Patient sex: M
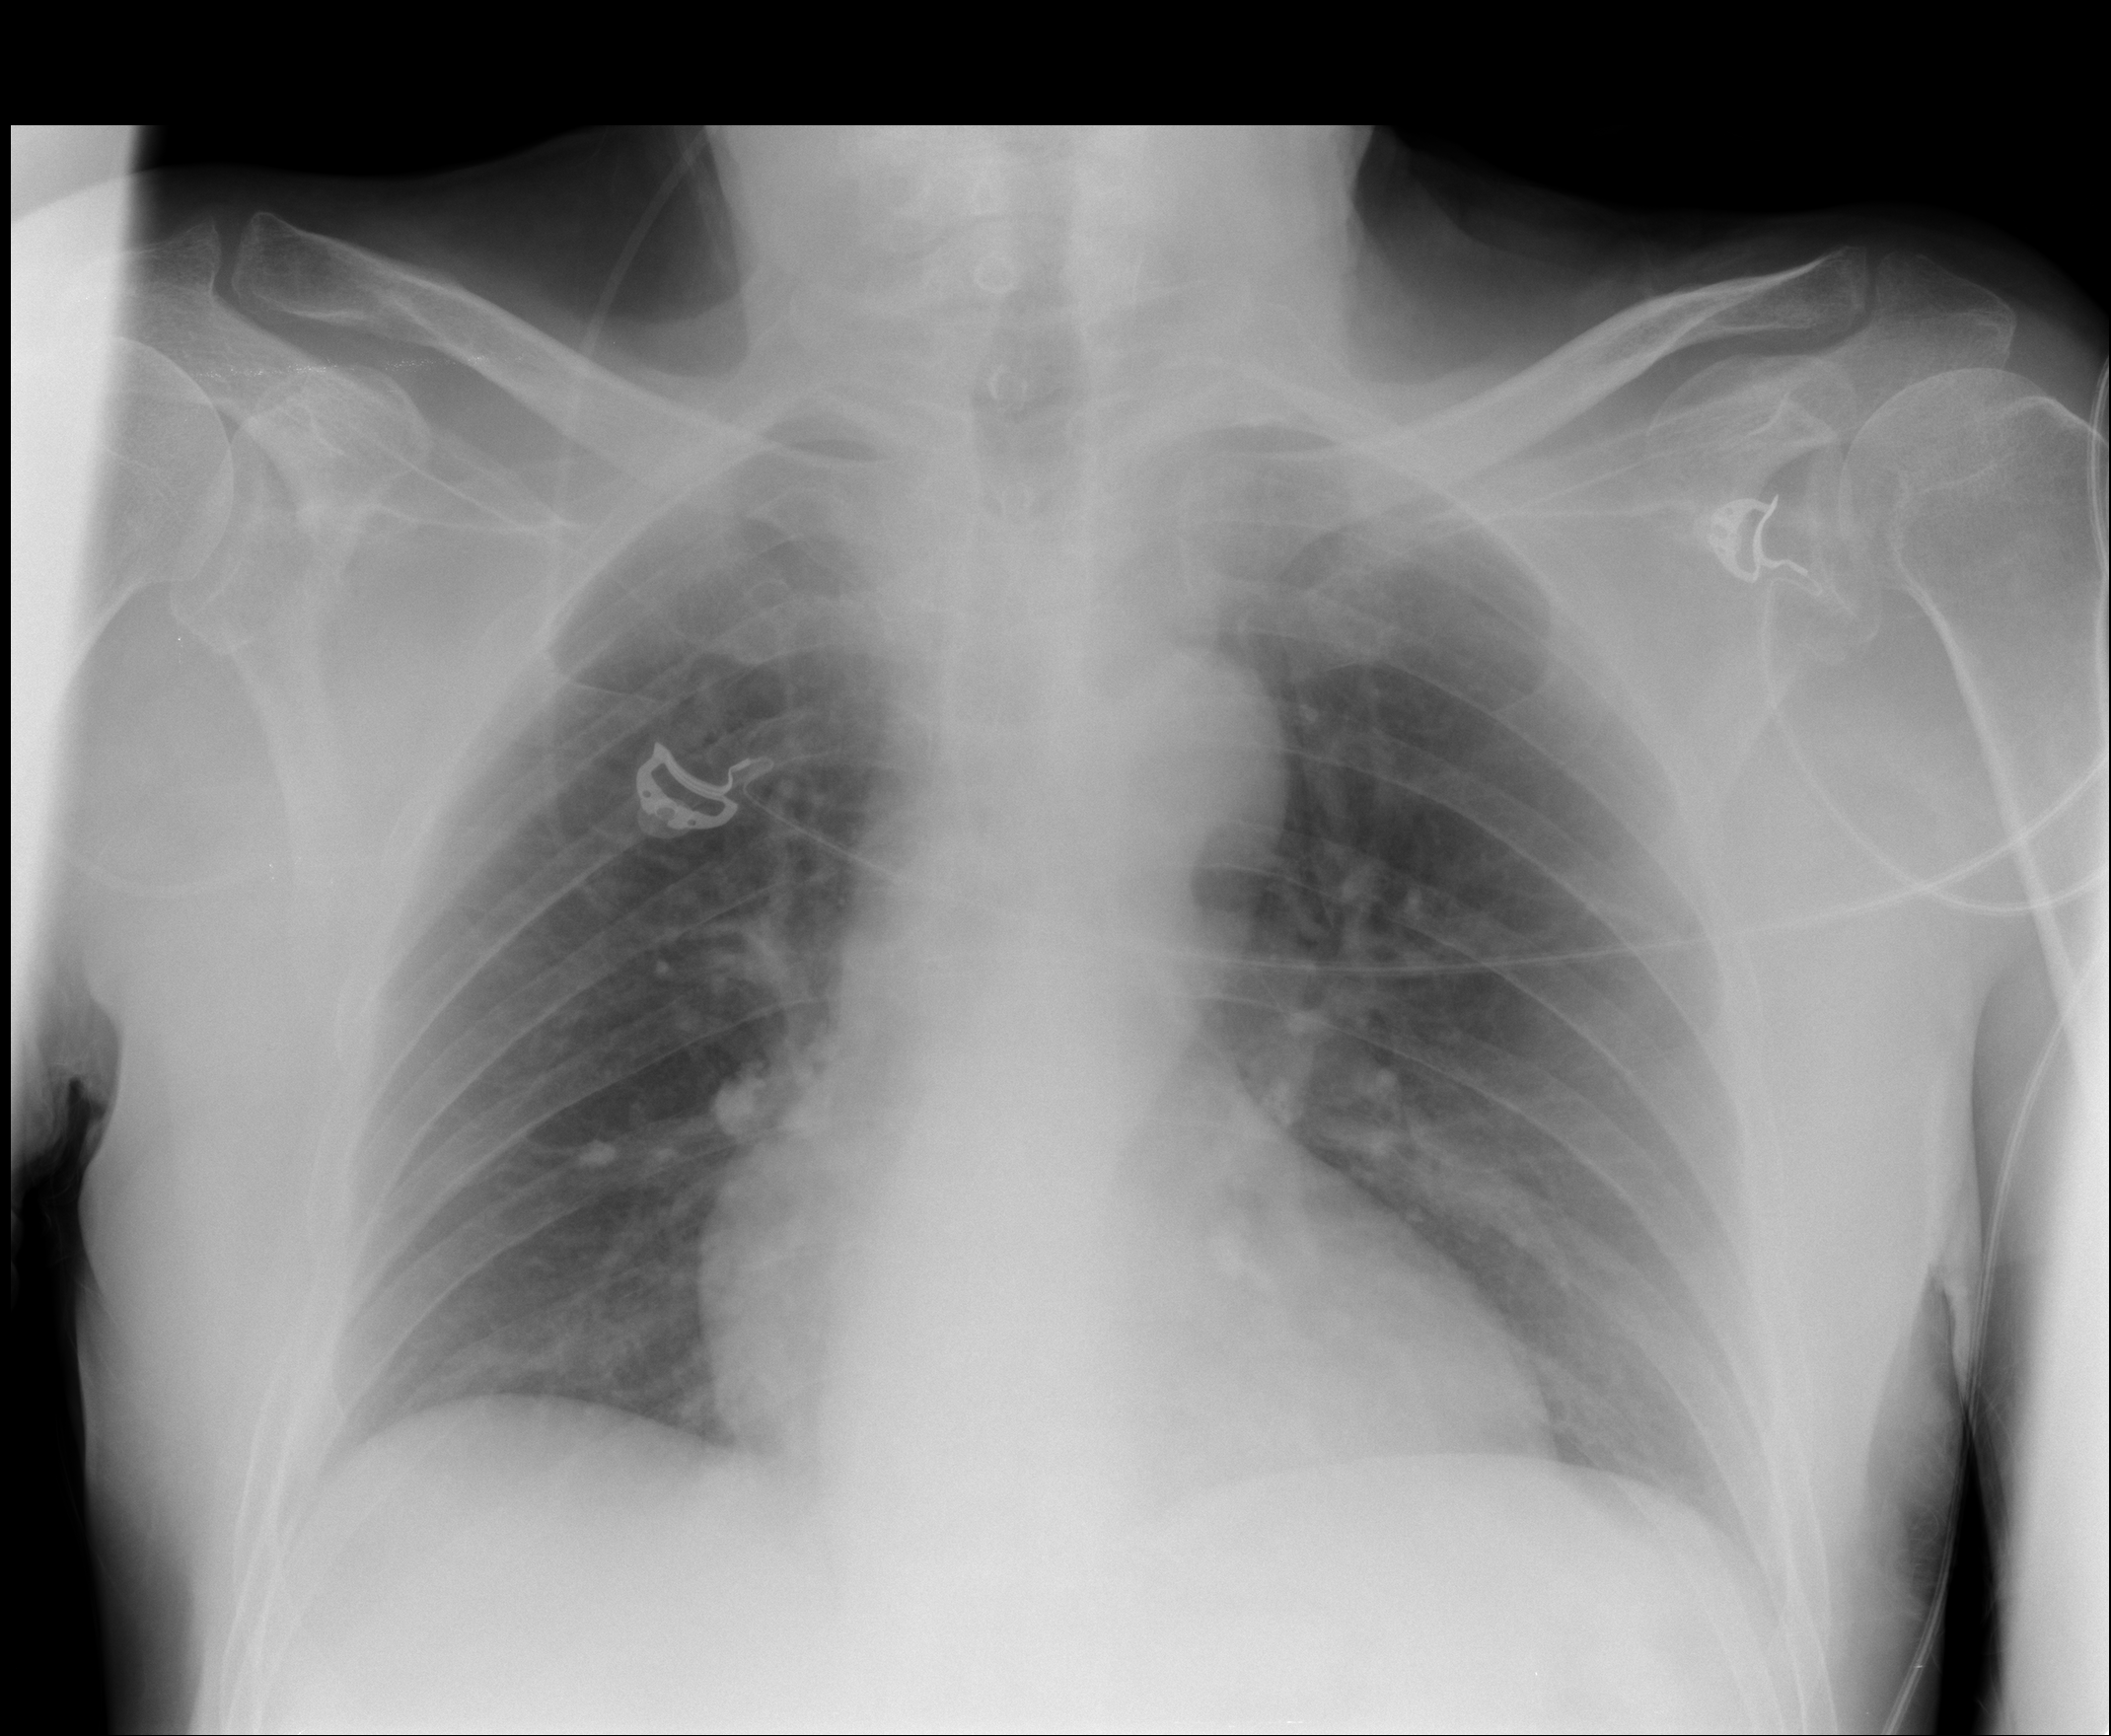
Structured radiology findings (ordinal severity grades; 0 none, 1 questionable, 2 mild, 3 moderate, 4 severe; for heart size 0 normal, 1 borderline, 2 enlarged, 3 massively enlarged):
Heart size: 0
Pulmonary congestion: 2
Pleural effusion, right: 0
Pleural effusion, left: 0
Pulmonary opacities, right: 0
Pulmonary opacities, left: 0
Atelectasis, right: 0
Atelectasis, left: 0